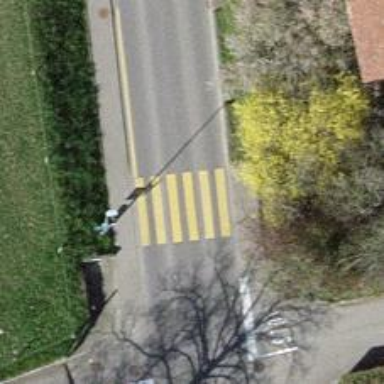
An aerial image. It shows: Marked zebra crossing on the road.